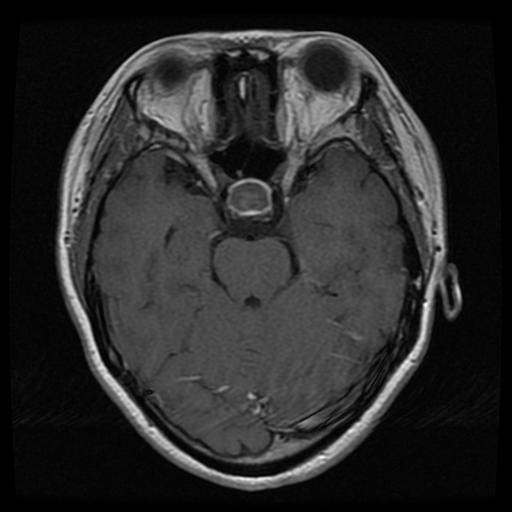
Label: pituitary